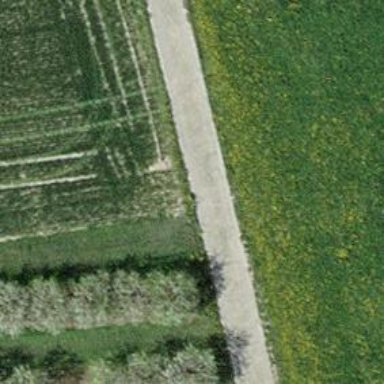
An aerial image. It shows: Track on the ground with grade 2 tracktype.